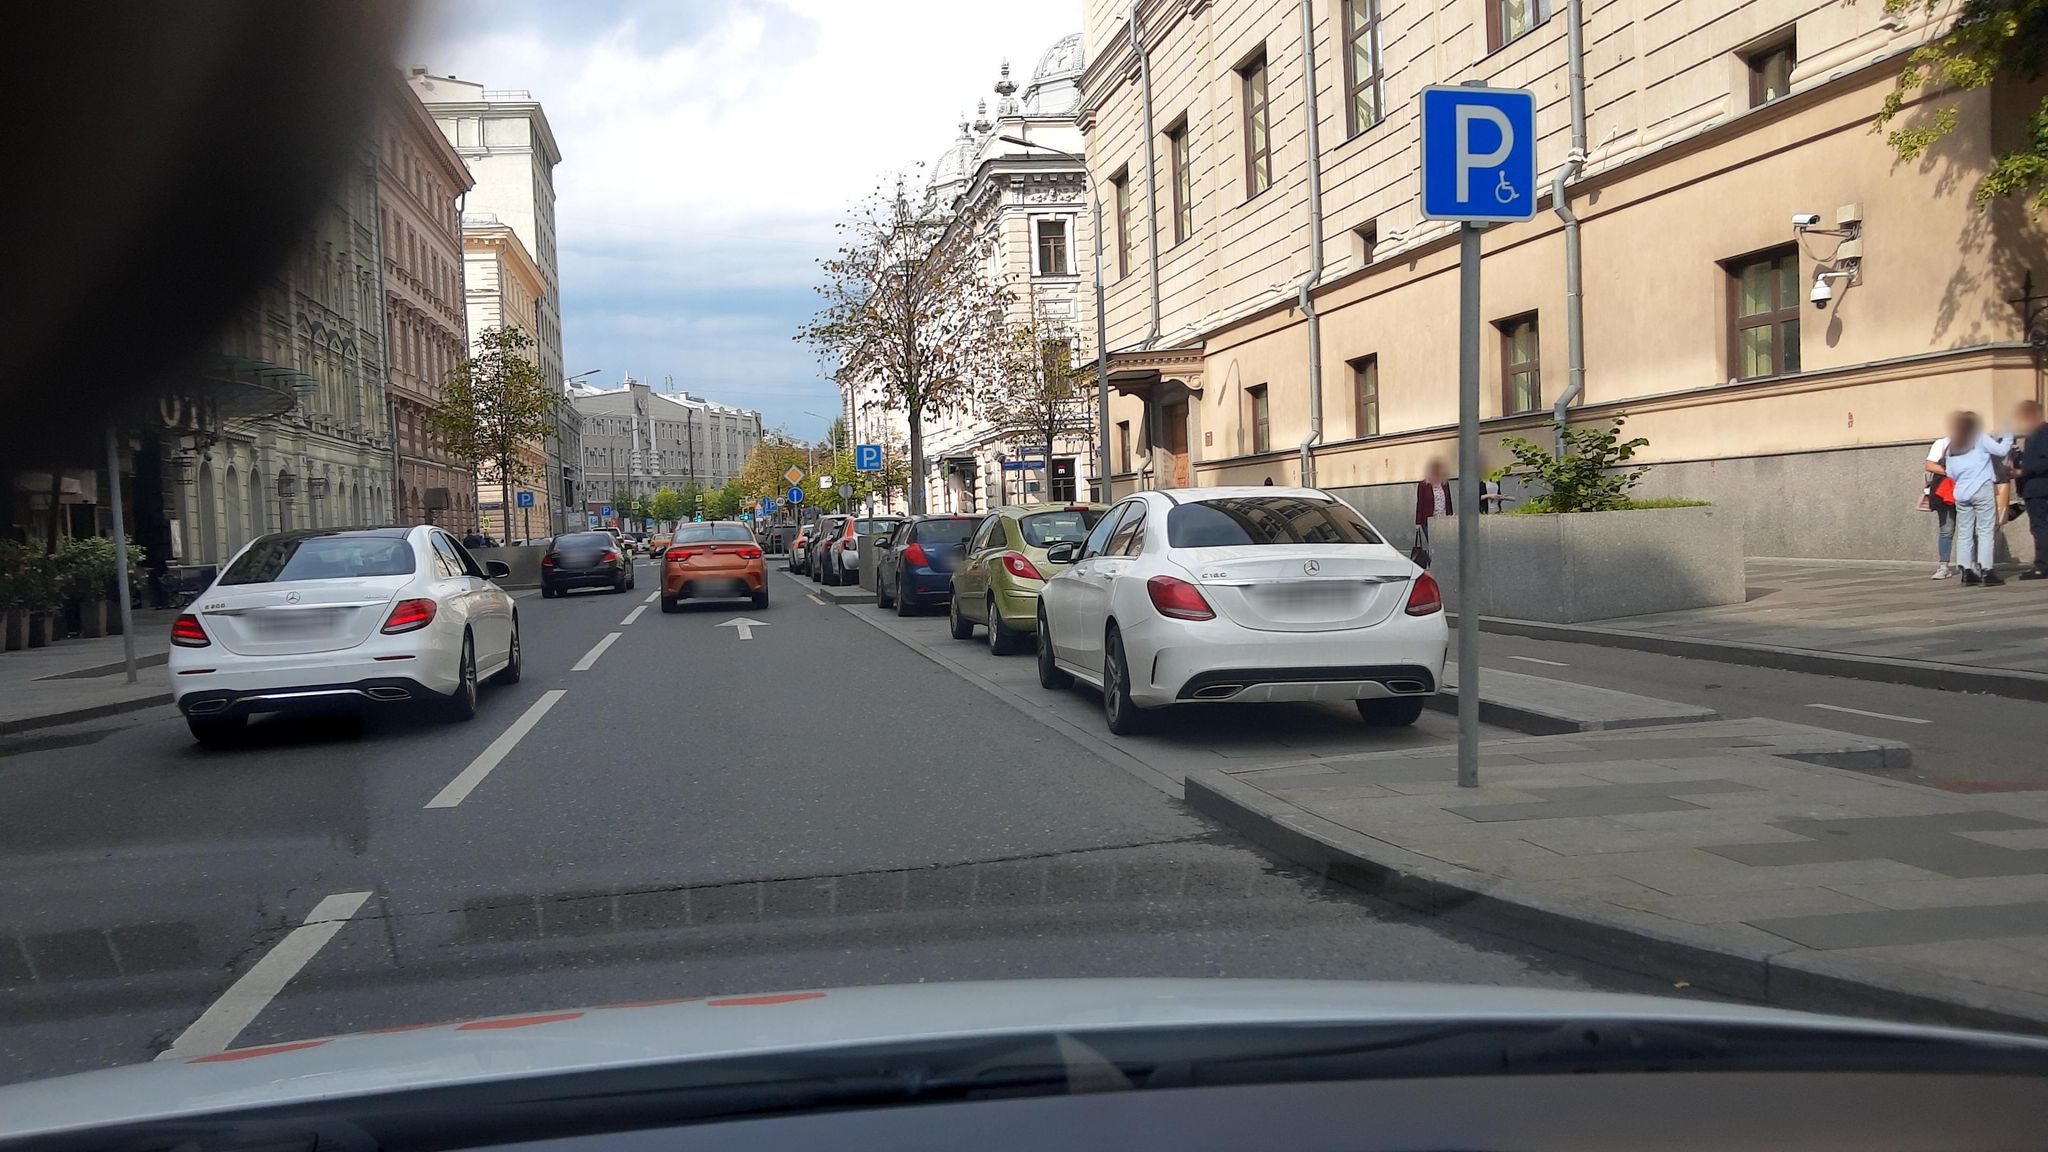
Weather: cloudy
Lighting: day
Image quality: good
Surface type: driving surface
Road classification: tertiary
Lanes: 2
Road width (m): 4.5
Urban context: urban centre
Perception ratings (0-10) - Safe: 4.51, Lively: 9.52, Beautiful: 9.22, Boring: 1.51, Depressing: 2.39, Wealthy: 9.33